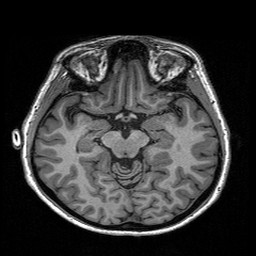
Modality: T1w
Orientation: coronal
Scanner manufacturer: siemens
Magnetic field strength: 3 T